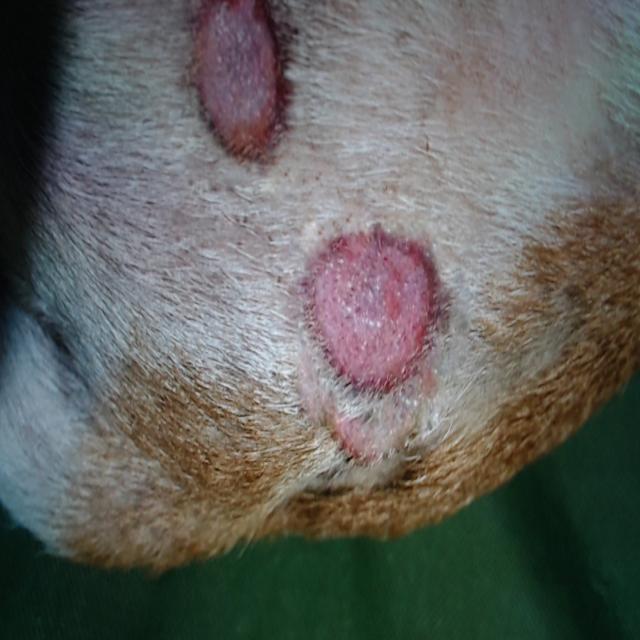
Canine ringworm (Dermatophytosis) — fungal infection caused by Microsporum or Trichophyton. Presents with circular alopecia, scaling, crusting, and broken hairs.